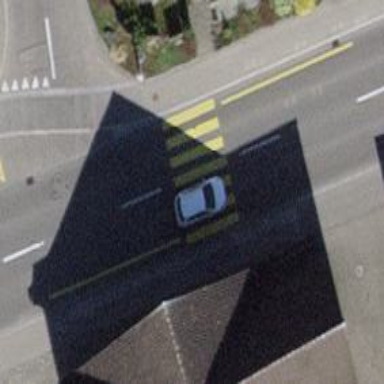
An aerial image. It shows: Uncontrolled road crossing.